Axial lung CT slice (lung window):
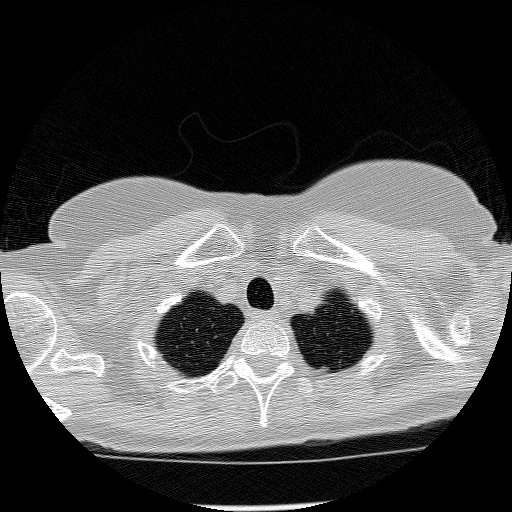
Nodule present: no